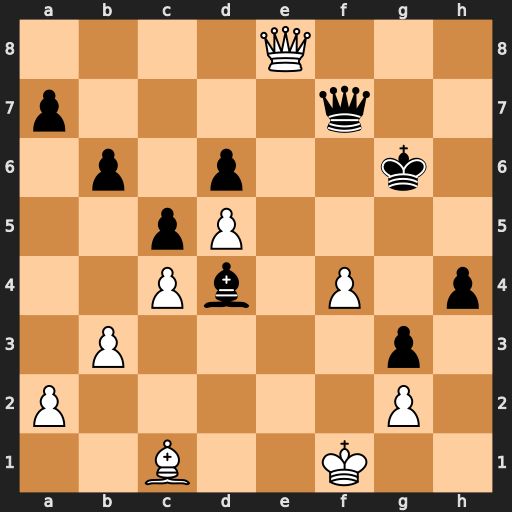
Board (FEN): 4Q3/p4q2/1p1p2k1/2pP4/2Pb1P1p/1P4p1/P5P1/2B2K2
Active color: w
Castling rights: -
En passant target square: -
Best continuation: f5+ Kg7 Bh6+